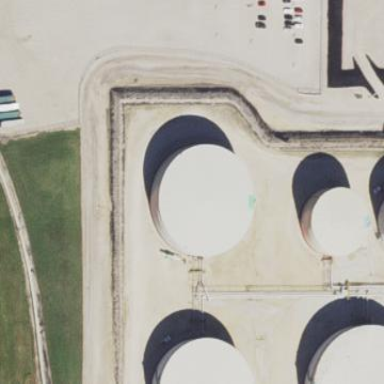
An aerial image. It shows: Storage tank created as man-made structure.